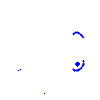
Particle: electron